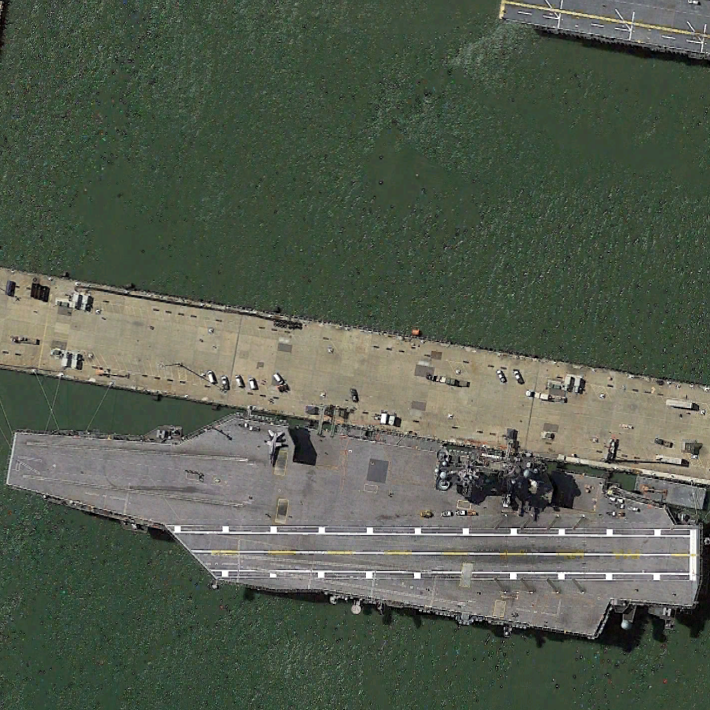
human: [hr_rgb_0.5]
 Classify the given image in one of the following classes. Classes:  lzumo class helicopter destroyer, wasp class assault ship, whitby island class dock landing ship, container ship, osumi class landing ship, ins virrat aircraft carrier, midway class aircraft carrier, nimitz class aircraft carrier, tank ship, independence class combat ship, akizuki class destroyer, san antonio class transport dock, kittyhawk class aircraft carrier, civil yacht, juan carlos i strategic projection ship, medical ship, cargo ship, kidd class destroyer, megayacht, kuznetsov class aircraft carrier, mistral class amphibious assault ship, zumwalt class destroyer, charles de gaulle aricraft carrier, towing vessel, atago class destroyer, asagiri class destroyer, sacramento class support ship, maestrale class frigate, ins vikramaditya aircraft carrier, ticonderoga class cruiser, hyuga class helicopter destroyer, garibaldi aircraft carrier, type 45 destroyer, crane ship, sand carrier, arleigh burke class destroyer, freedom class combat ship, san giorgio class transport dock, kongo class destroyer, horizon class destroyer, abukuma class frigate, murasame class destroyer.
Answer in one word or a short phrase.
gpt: Nimitz class aircraft carrier